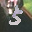
Label: 5